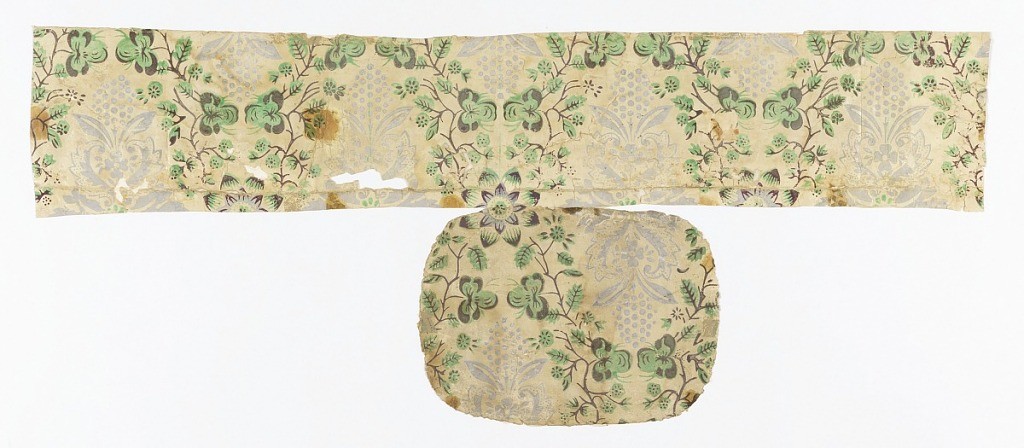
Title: Bandbox
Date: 1825–35
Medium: Machine-printed paper
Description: Bandbox side, flattened, and lid without rim. Festooned foliage in green and purple, bordering conventional floral motifs in lavender, against glazed white background.